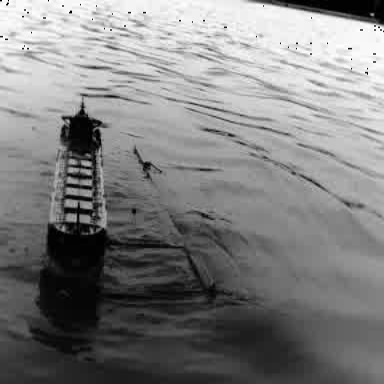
There is a liner in the infrared image.